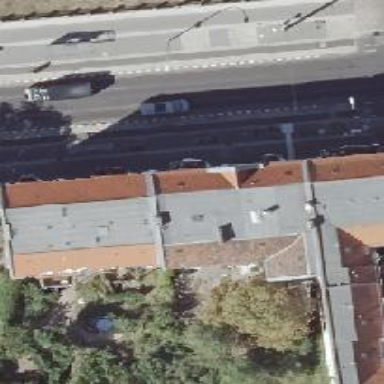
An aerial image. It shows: Apartment building with double saltbox roof shape.